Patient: sex M, age 58
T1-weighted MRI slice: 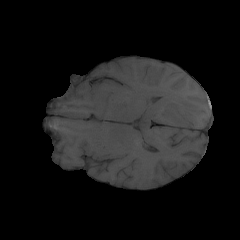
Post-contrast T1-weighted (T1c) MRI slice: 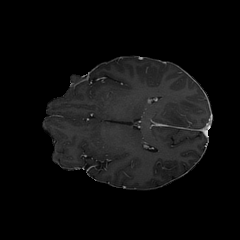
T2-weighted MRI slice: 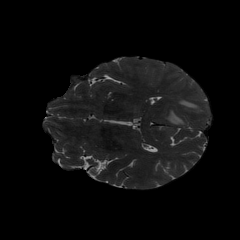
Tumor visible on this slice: yes
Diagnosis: Glioblastoma, IDH-wildtype
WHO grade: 4